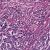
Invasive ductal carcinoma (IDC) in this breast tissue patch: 1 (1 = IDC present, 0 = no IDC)